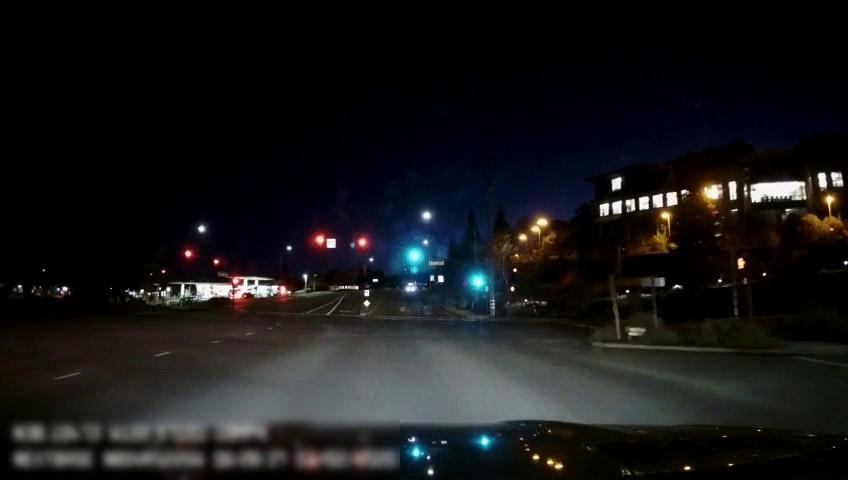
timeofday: Night
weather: Cloudy
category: Drivable Space
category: Vehicles | Car
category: Lanes | Opposite Lane
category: Lanes | Opposite Lane
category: Traffic | Lights
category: Traffic | Lights
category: Traffic | Lights
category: Traffic | Signs
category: Traffic | Signs
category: Traffic | Lights
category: Traffic | Lights
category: Traffic | Lights